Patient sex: M
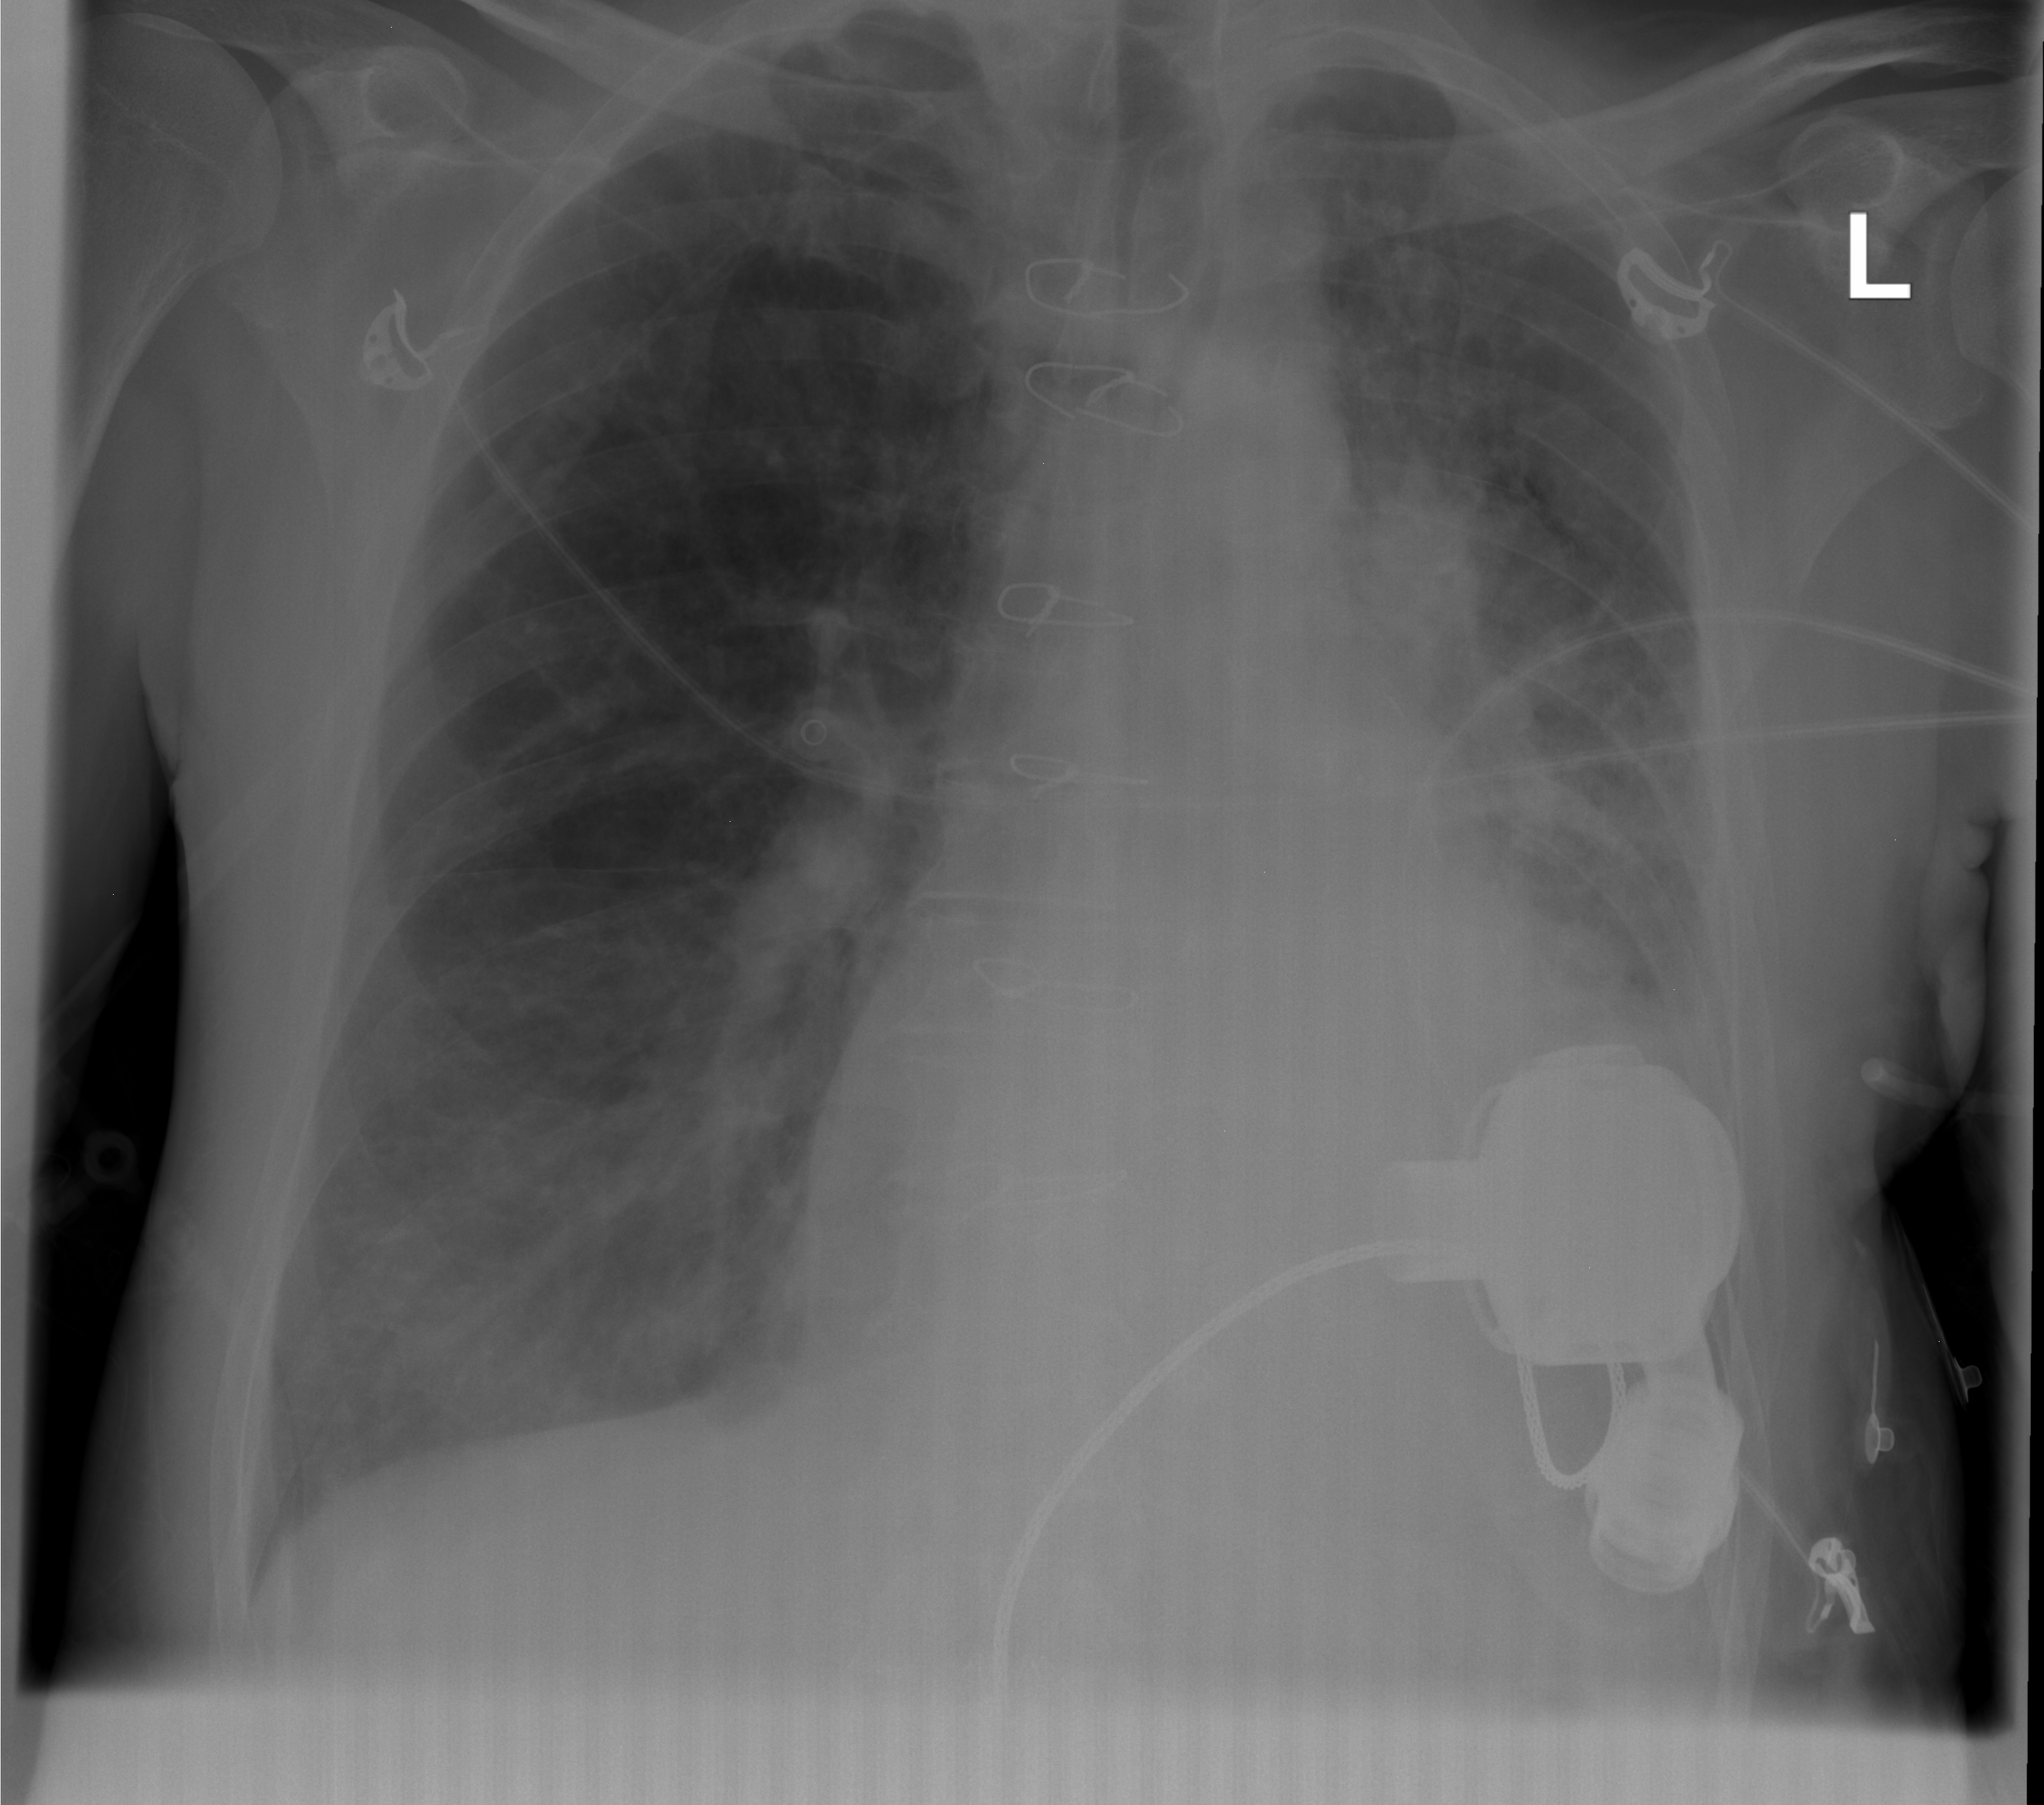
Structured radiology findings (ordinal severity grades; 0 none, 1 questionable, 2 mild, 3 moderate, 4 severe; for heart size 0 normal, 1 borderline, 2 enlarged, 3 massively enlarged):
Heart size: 2
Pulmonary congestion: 2
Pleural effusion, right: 2
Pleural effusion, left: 2
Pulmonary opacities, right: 0
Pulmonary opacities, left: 2
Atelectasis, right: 2
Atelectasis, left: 2